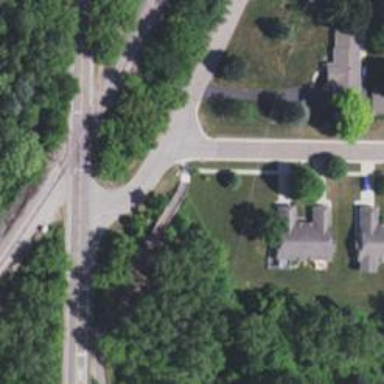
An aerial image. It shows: Residential road.